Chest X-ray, AP view. Patient: 68 years old, sex F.
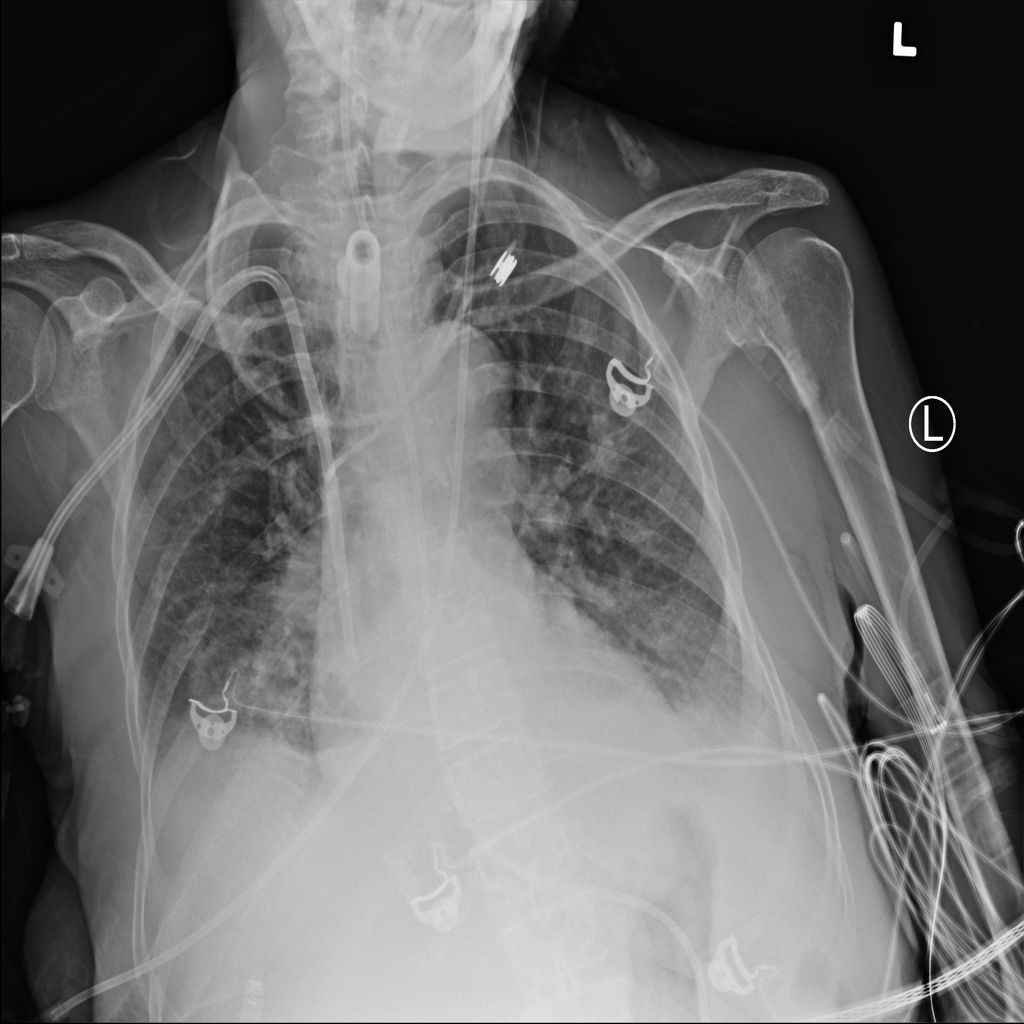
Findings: Effusion, Infiltration